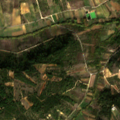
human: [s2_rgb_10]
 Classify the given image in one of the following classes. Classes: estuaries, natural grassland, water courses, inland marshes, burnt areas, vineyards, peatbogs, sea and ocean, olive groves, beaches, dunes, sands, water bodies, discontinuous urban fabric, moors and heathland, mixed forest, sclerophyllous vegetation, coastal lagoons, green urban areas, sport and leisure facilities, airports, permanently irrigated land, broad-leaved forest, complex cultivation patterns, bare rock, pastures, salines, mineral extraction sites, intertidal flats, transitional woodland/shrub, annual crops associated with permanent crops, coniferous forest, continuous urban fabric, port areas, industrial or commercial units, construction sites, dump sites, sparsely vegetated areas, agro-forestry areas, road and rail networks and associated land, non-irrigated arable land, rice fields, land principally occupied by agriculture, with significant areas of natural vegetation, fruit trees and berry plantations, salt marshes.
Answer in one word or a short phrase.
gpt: complex cultivation patterns, land principally occupied by agriculture, with significant areas of natural vegetation, moors and heathland